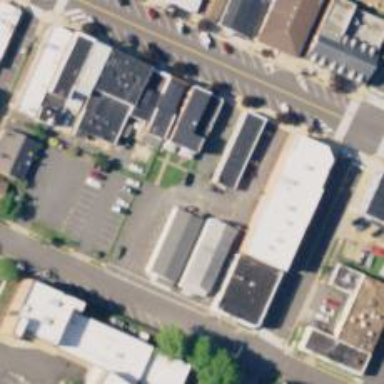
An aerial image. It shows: Alley with asphalt surface designated as service road.